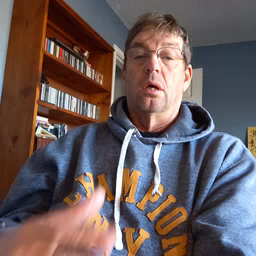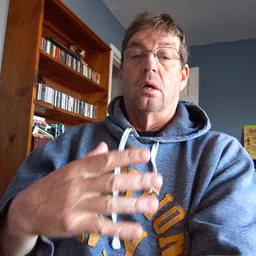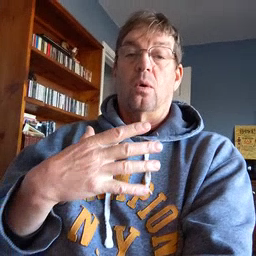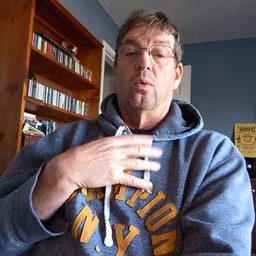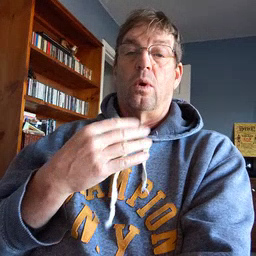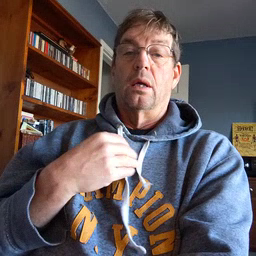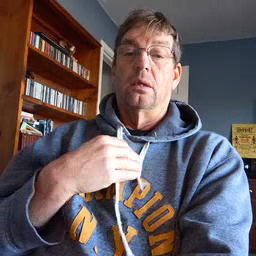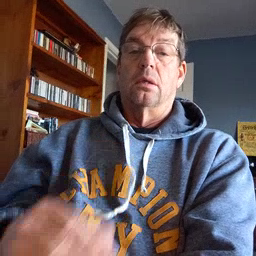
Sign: white